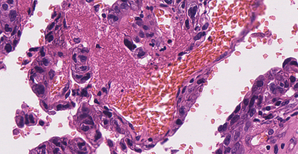
Tumor epithelial tissue: yes
Tumor-associated stroma tissue: yes
Normal tissue: no